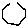
Label: hexagon